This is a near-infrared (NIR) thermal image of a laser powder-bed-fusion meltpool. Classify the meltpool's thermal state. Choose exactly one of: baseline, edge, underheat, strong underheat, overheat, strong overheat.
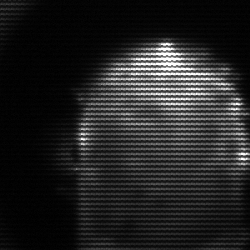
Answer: baseline